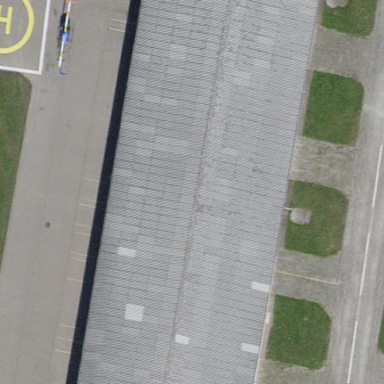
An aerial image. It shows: Building that is hangar at the airport.